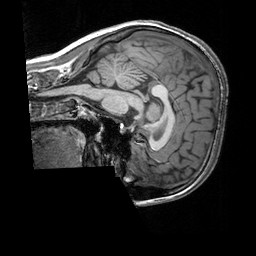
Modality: T1w
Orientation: sagittal
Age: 19
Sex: female
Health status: healthy
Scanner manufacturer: siemens
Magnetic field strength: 3 T
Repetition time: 2.3 s
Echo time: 0.00303 s